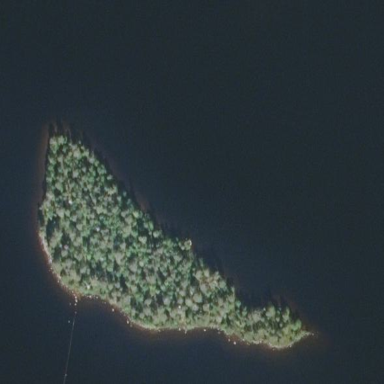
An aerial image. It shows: Islet.